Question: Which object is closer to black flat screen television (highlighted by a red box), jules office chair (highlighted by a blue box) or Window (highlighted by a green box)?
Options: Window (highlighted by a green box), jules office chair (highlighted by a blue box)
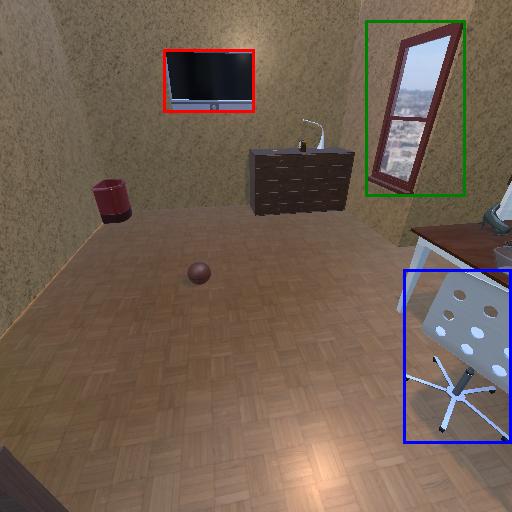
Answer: Window (highlighted by a green box)